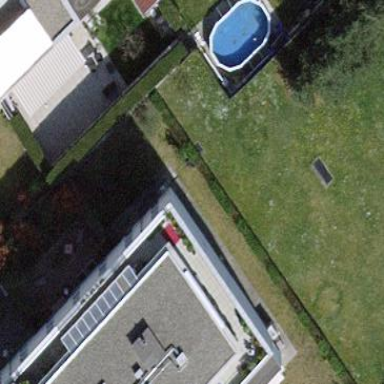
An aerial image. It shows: Garden enclosed by fence.